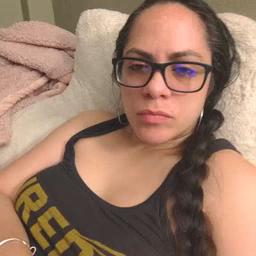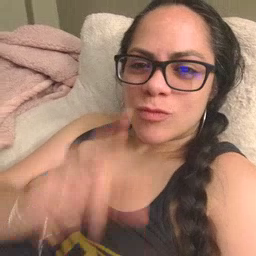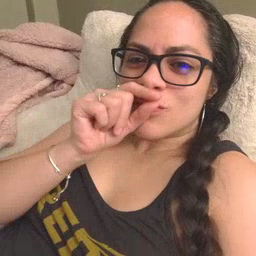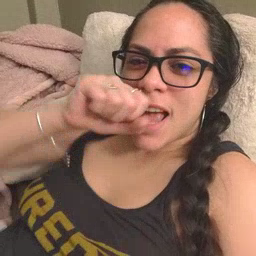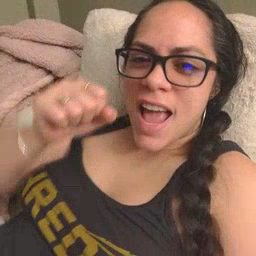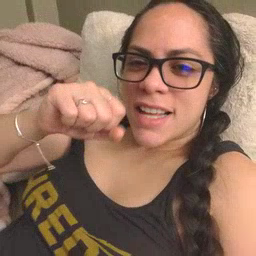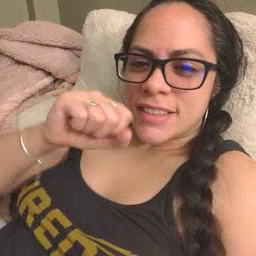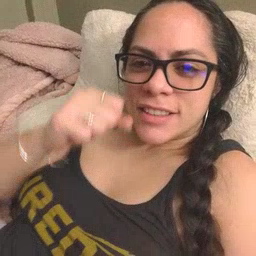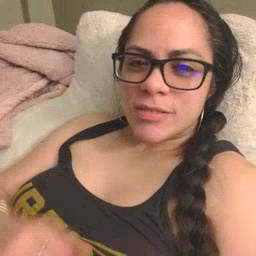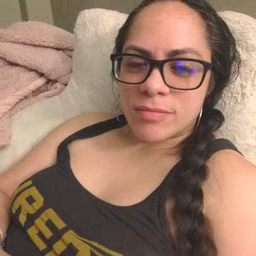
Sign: hen